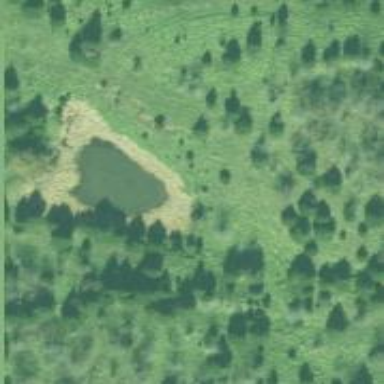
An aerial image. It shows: Serene pond surrounded by nature.